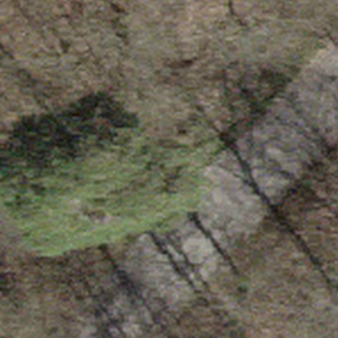
Label: other